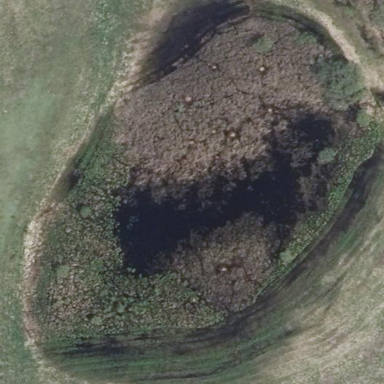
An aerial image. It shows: Reedbed in wetland area.